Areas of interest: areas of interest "Shunde Beijiao Cultural Center Concert Hall"
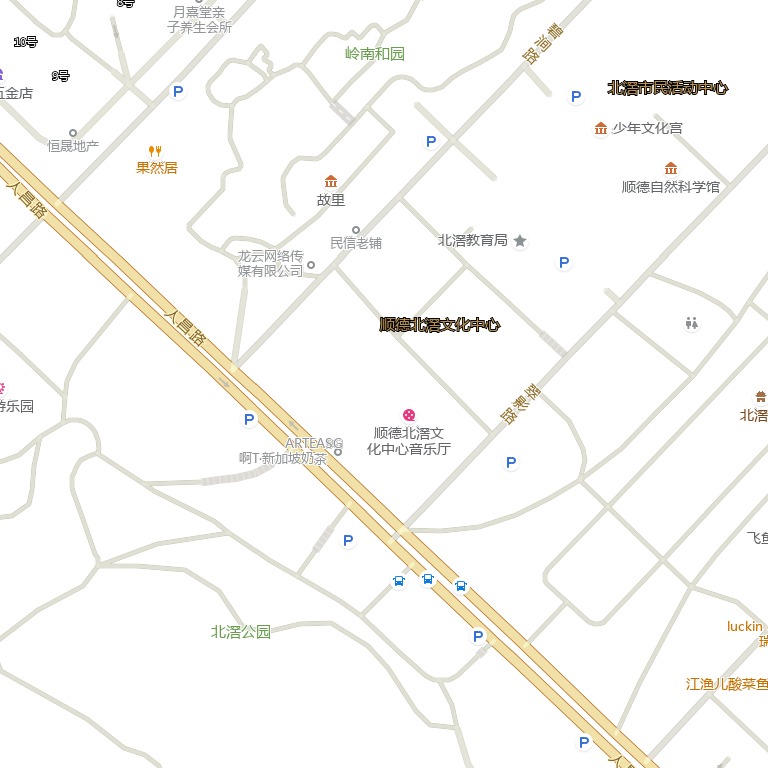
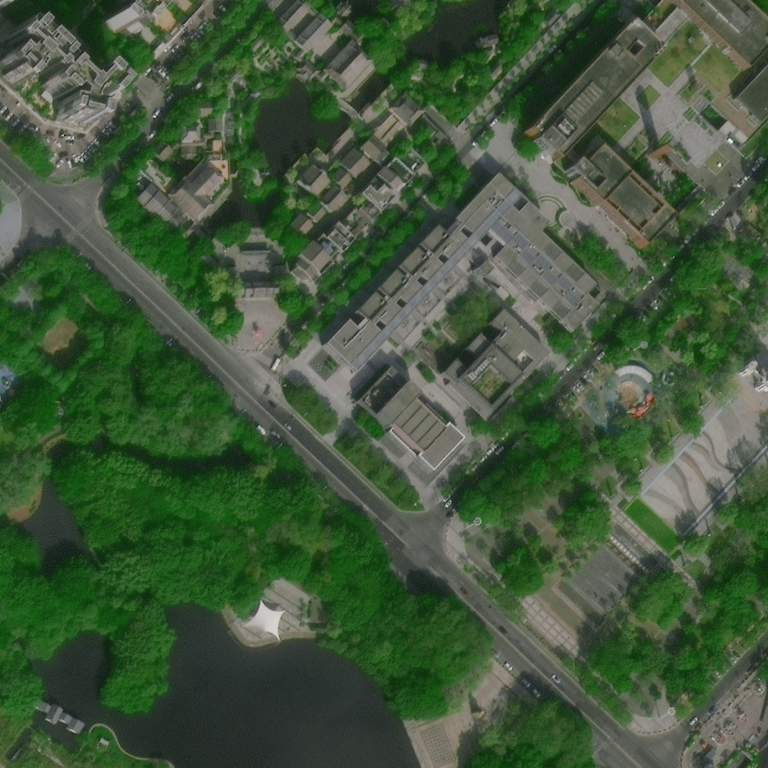